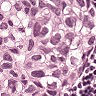
Metastatic tissue present: yes